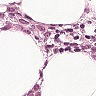
Metastatic tissue present: yes